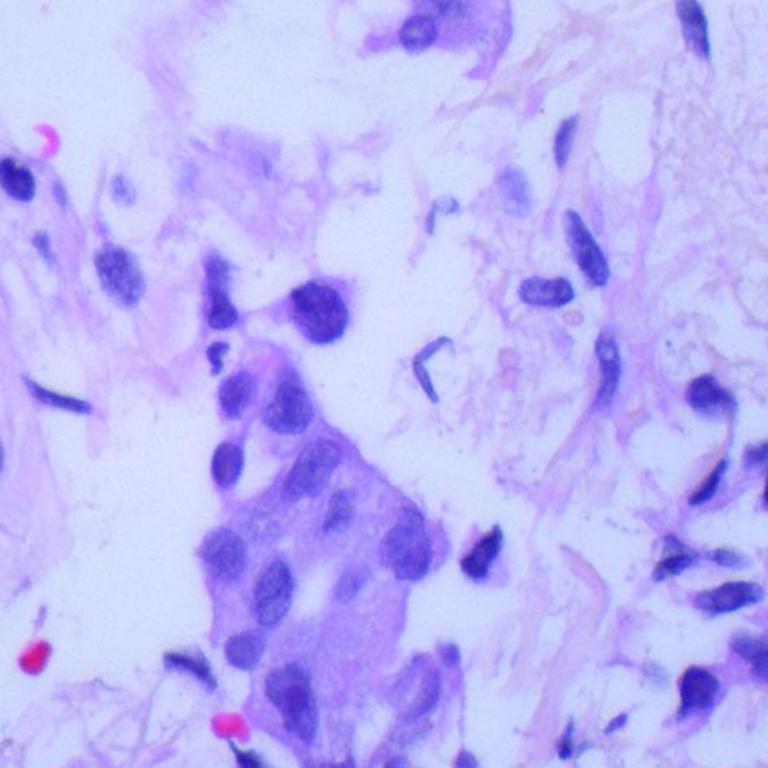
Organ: lung
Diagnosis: adenocarcinomas